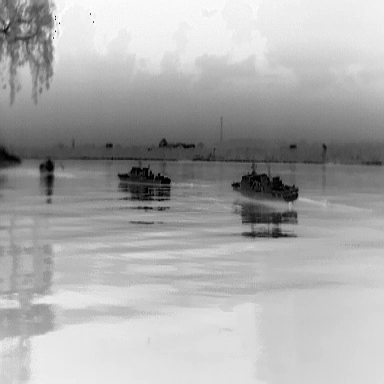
There are two warships in the infrared image.